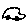
Label: car